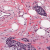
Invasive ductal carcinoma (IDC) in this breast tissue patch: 1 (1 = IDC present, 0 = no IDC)